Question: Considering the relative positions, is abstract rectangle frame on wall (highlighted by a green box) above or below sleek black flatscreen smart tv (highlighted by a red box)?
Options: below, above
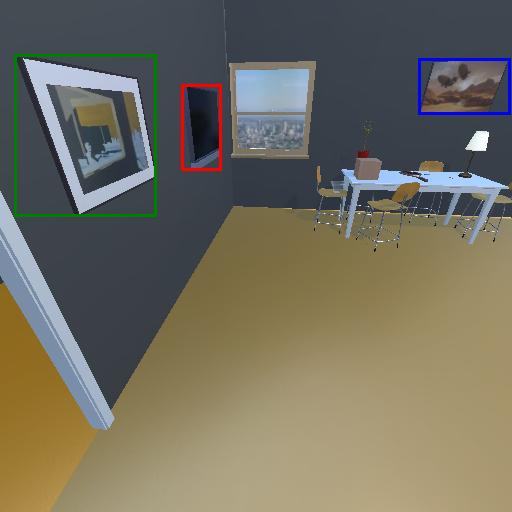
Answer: below